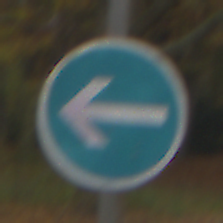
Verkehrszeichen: VorgeschriebeneFahrtrichtungHierLinks
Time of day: Midday
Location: Outdoor (Nature)
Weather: Overcast
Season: Autumn
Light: Natural